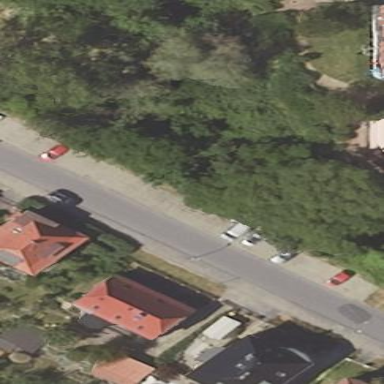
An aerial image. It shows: Parking lane area.